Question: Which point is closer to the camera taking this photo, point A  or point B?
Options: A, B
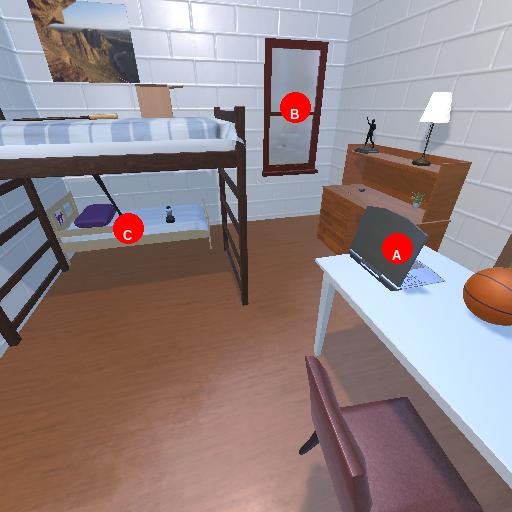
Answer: A